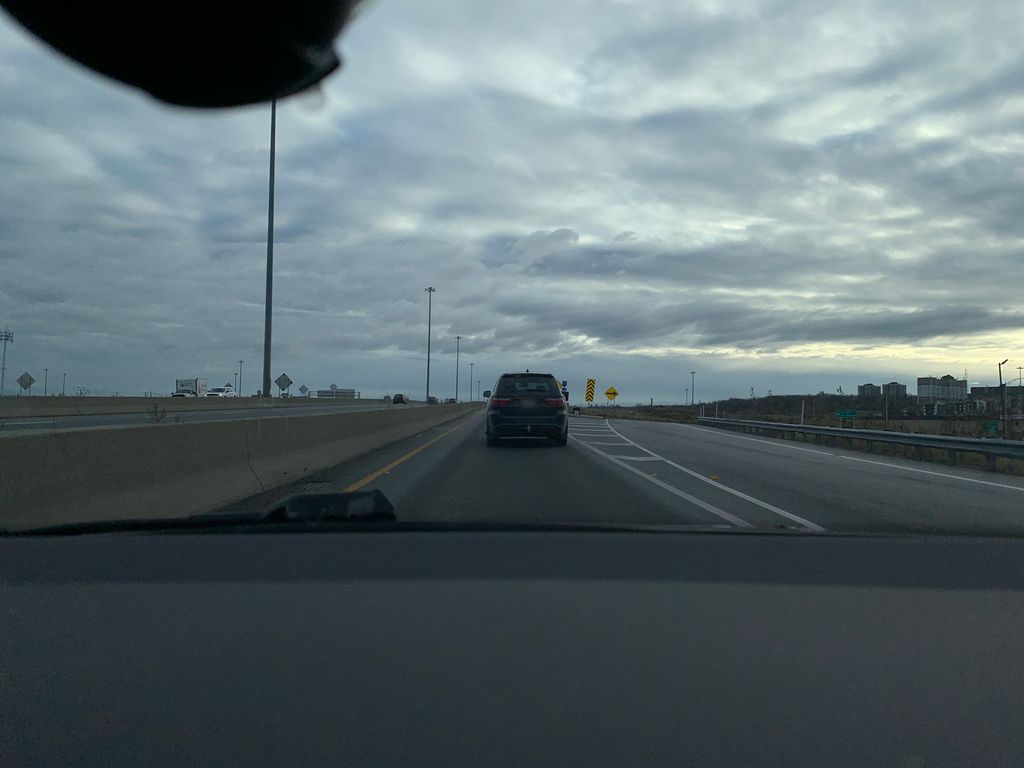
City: quebec_city